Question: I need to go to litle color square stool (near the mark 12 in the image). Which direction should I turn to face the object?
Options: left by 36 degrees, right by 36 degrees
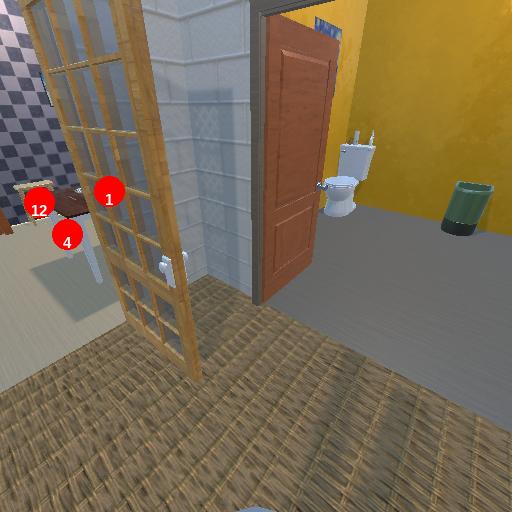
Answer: left by 36 degrees